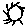
Label: sun